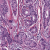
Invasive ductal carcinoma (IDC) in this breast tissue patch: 1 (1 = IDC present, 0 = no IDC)